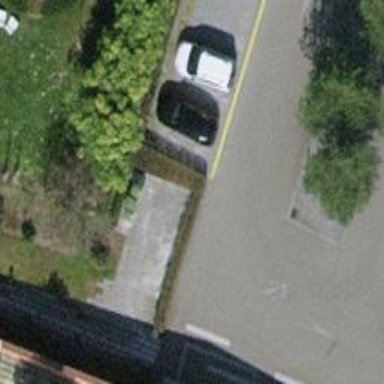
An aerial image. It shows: Bicycle parking facility.